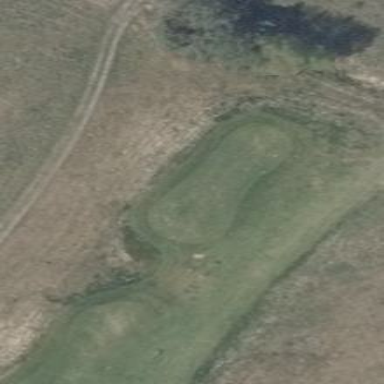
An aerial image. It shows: Golf tee.